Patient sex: M
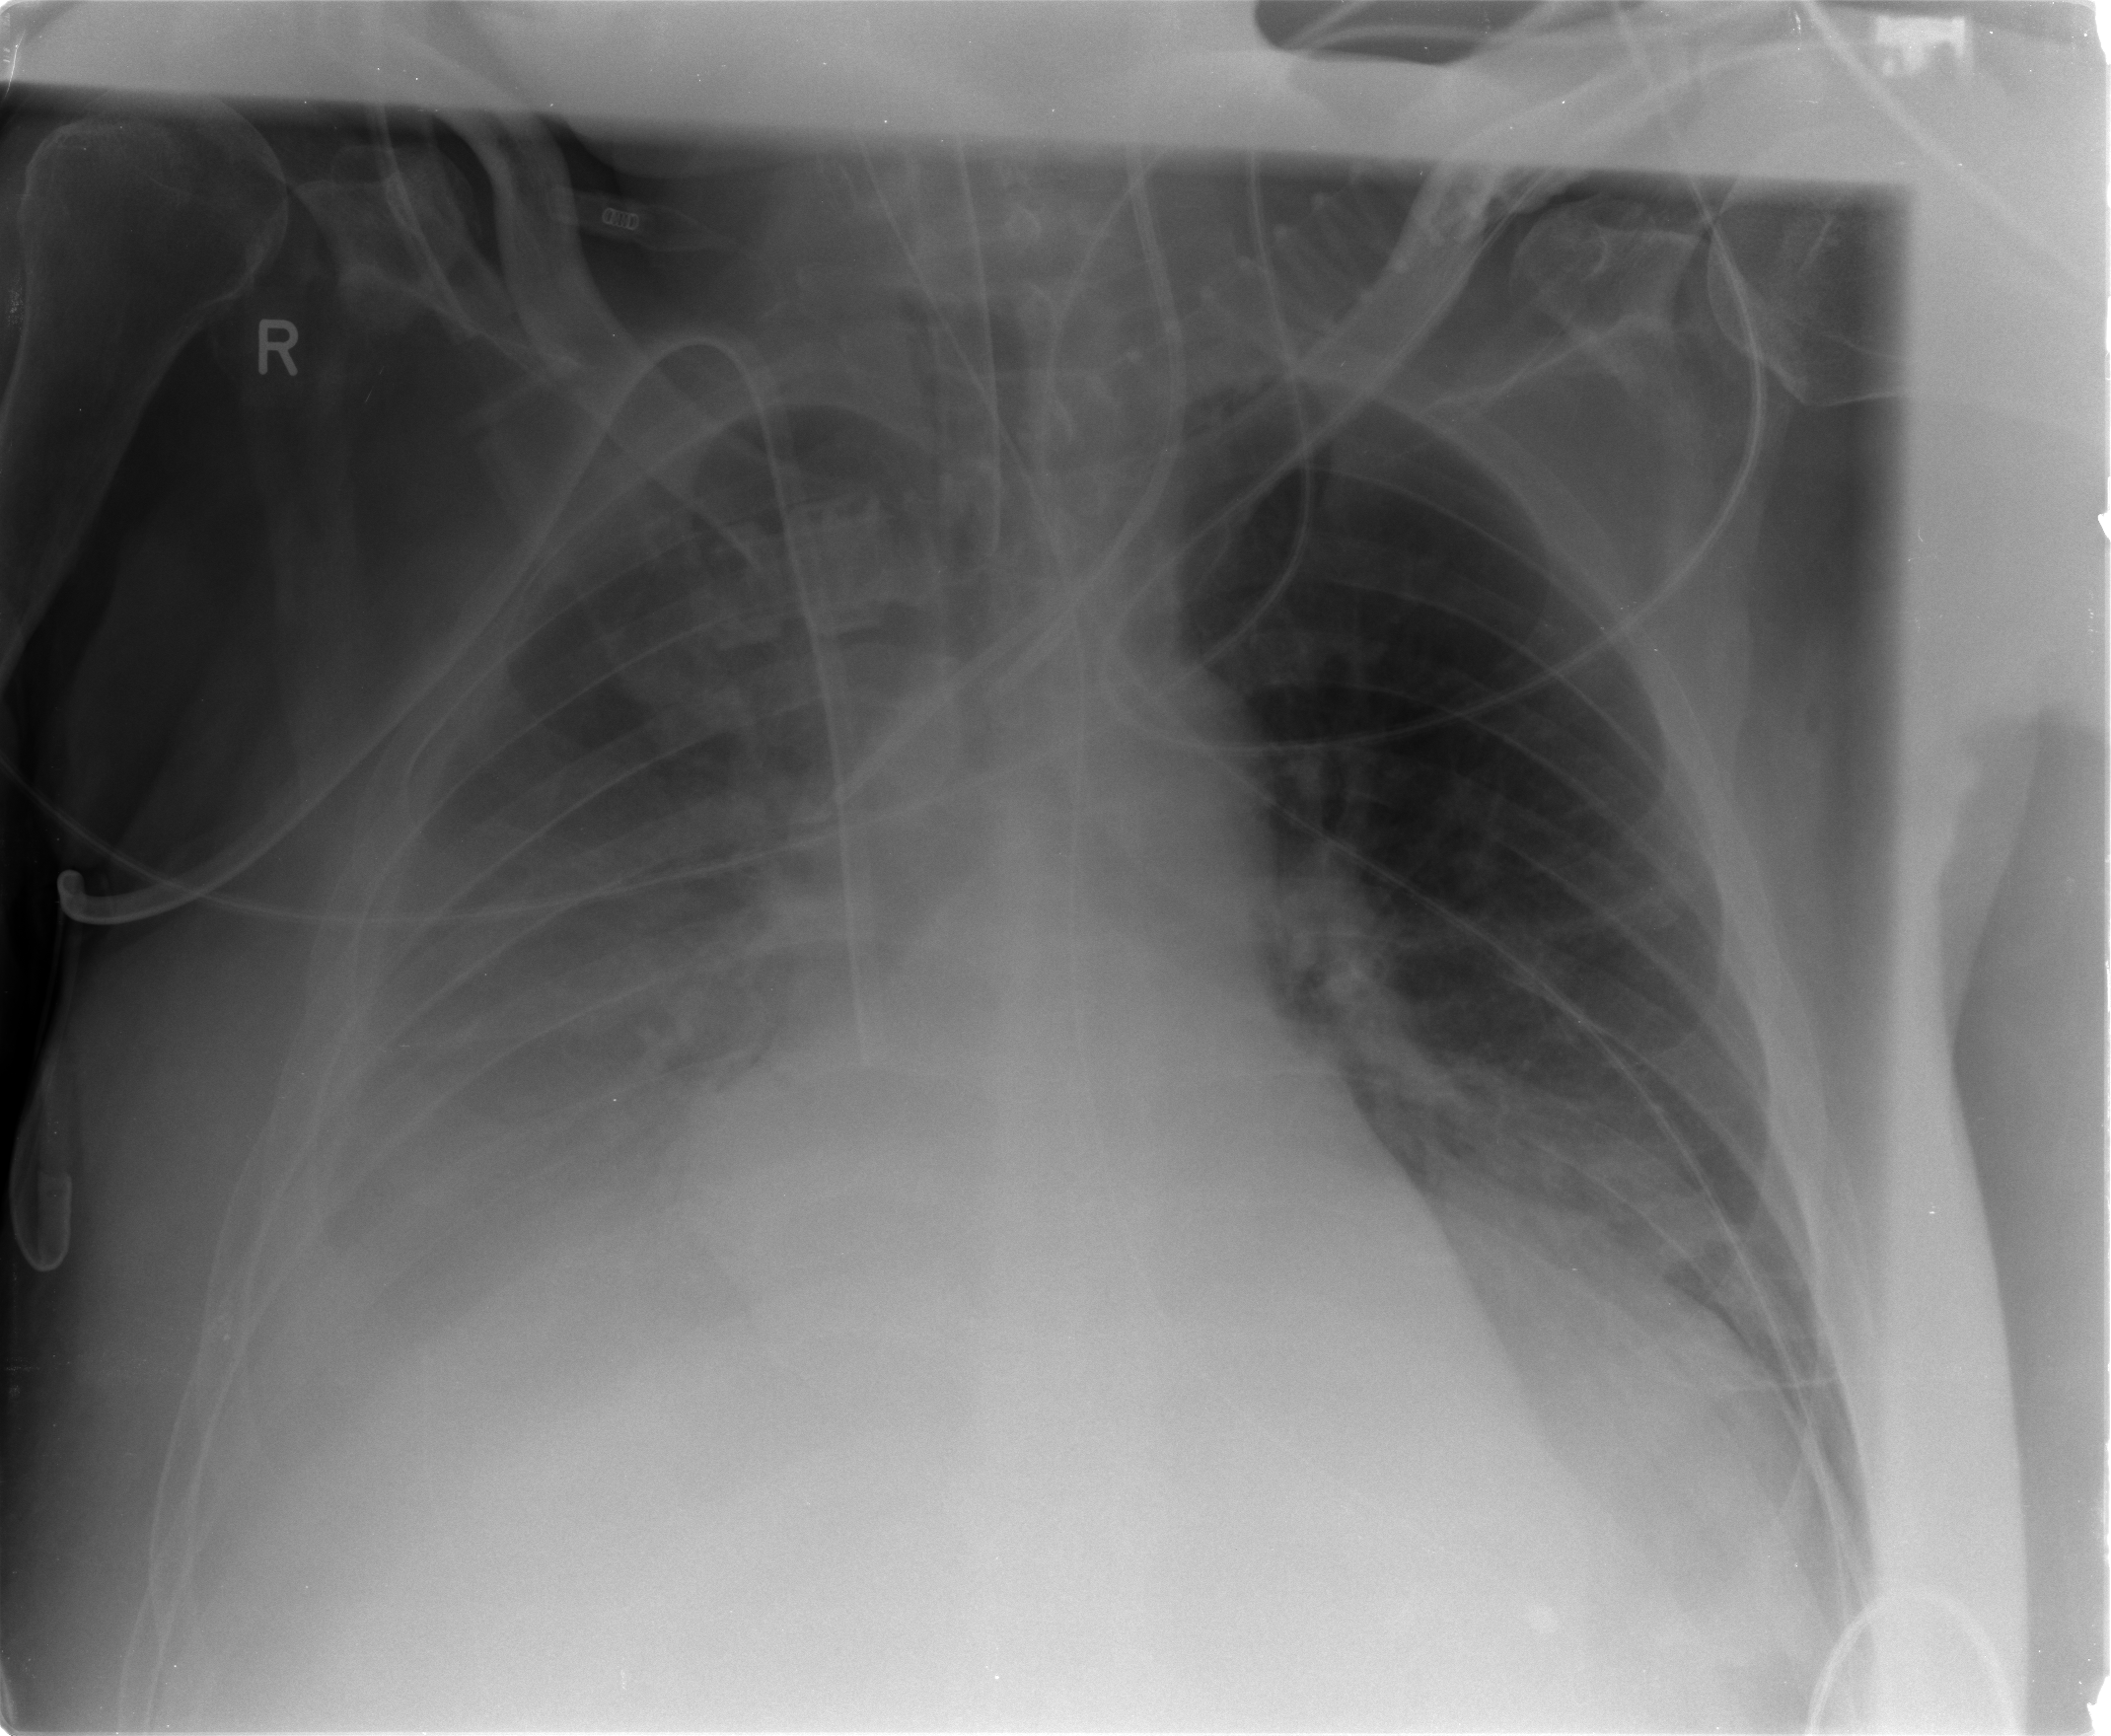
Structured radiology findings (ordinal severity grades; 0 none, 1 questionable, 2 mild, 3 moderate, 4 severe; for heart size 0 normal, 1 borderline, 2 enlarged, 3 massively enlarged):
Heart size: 0
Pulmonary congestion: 1
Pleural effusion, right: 3
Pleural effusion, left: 2
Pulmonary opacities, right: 2
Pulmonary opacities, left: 0
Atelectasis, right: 2
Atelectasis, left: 2